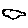
Label: cloud